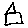
Label: house